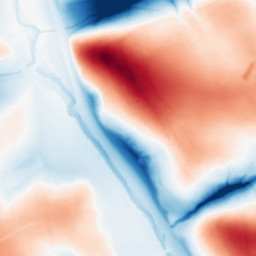
Category: classical
Decomposition family: gaussian_anisotropic
Decomposition parameters: sigma_x: 10
sigma_y: 50
Upsampling method: cubic_mitchell
Upsampling parameters: scale: 4
Upsampling scale: 4